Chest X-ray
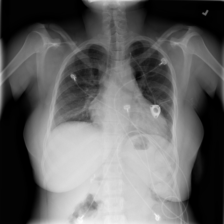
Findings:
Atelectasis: negative
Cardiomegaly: negative
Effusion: negative
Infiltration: negative
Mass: negative
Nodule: negative
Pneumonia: negative
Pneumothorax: negative
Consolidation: negative
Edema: negative
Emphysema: negative
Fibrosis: negative
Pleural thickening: negative
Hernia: negative